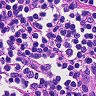
Metastatic tissue present: no